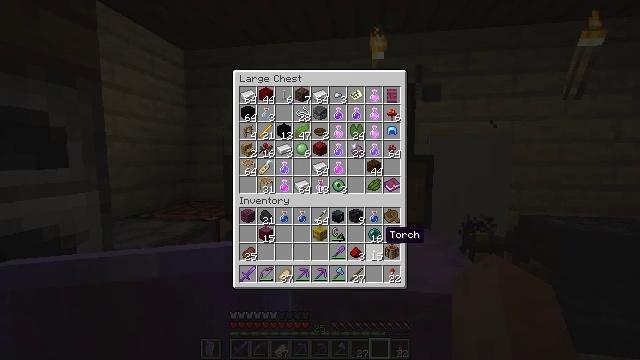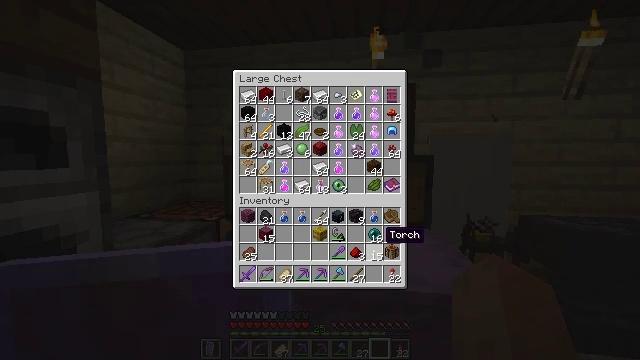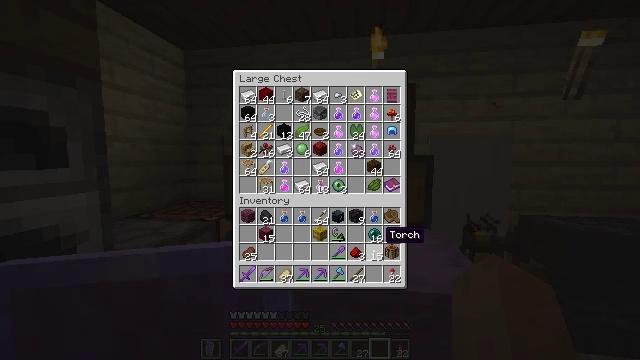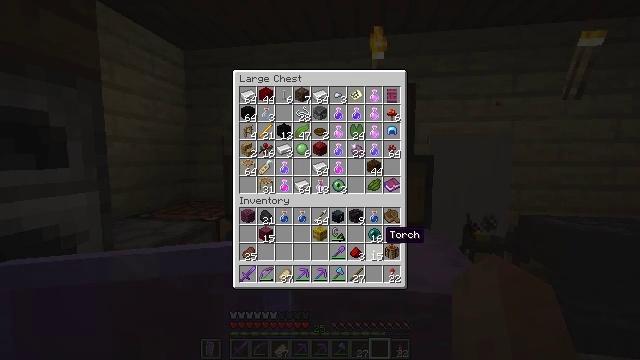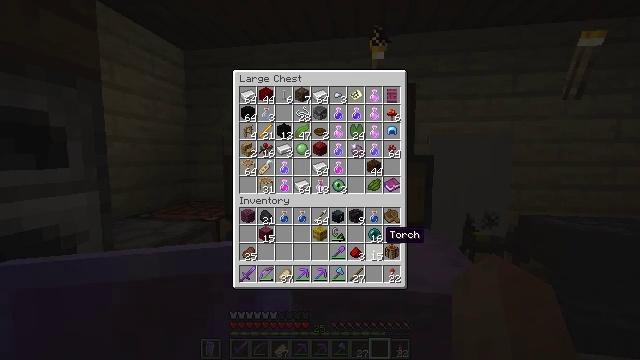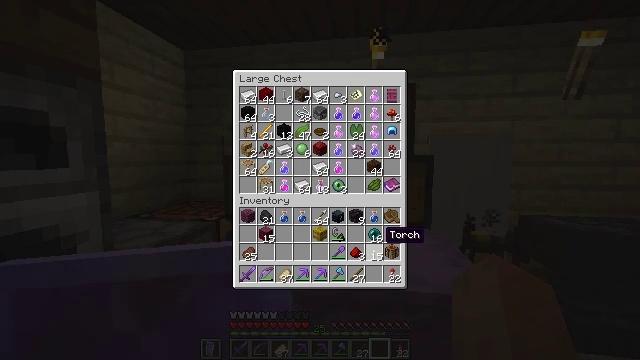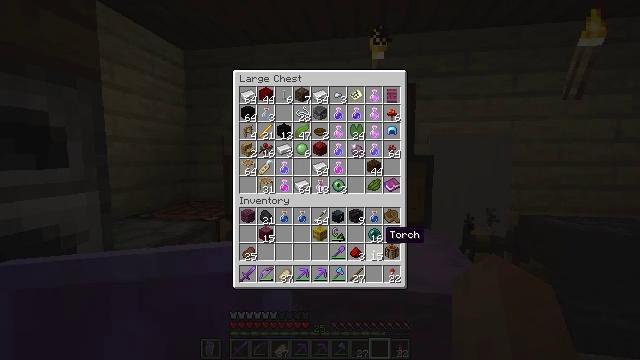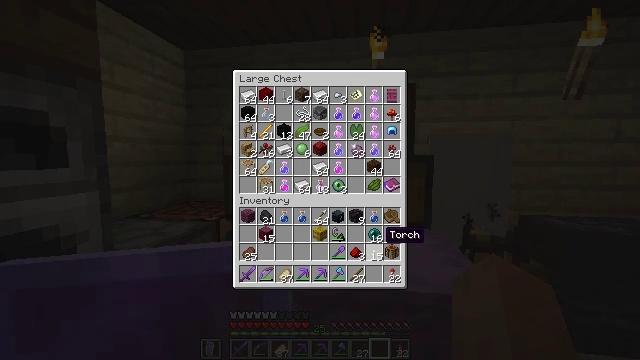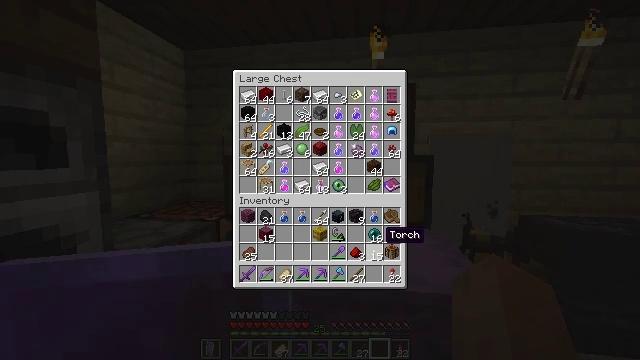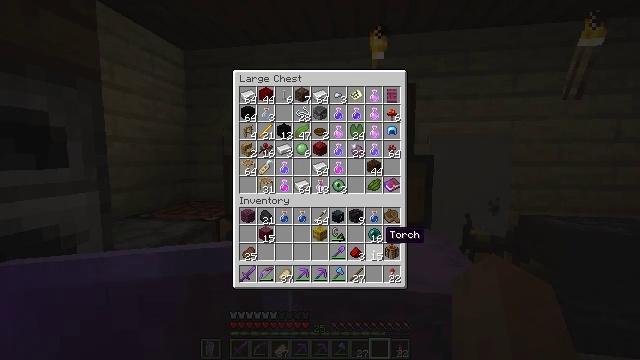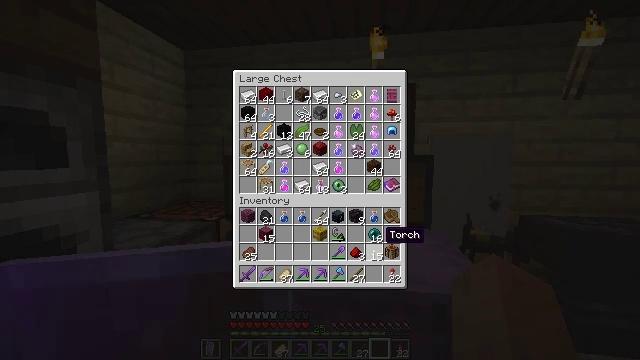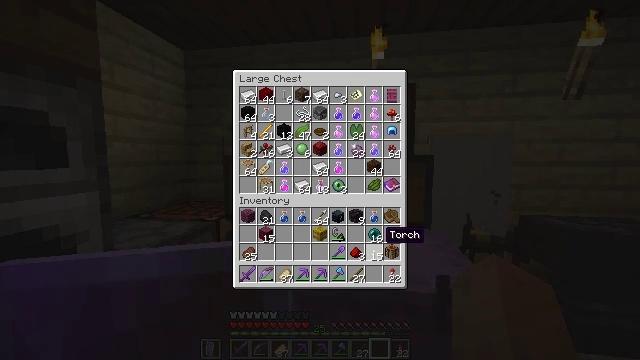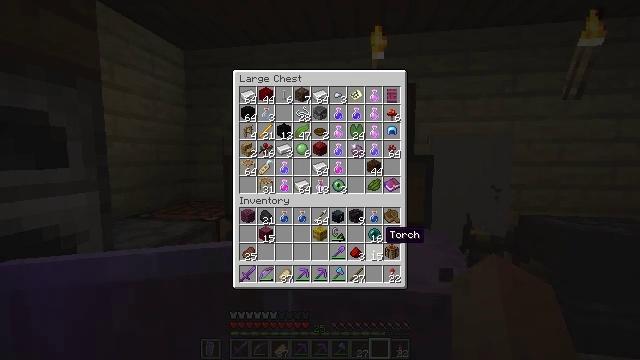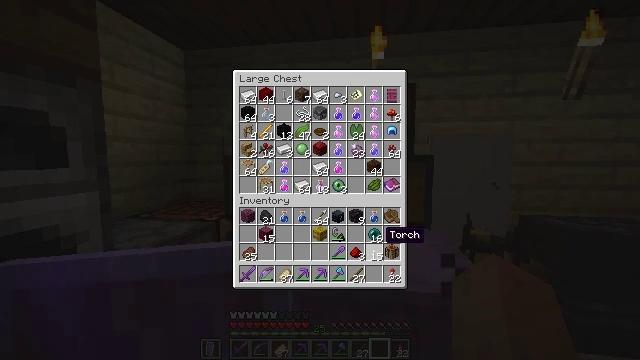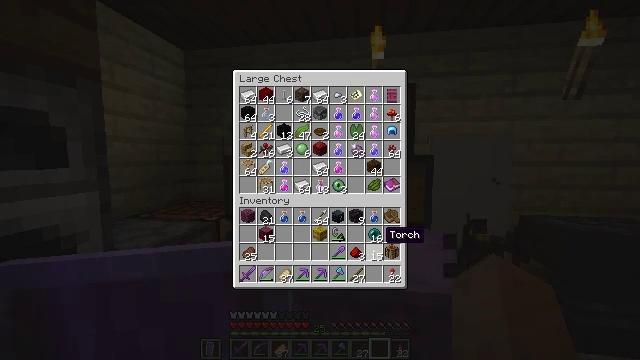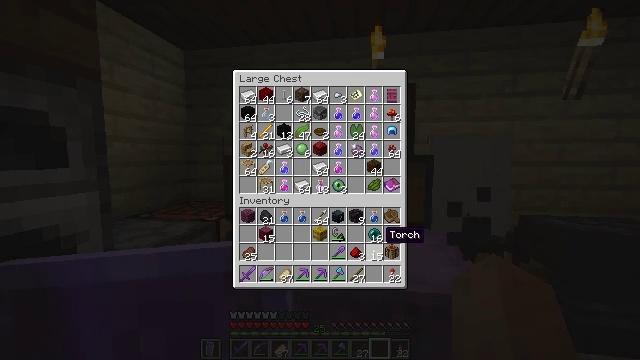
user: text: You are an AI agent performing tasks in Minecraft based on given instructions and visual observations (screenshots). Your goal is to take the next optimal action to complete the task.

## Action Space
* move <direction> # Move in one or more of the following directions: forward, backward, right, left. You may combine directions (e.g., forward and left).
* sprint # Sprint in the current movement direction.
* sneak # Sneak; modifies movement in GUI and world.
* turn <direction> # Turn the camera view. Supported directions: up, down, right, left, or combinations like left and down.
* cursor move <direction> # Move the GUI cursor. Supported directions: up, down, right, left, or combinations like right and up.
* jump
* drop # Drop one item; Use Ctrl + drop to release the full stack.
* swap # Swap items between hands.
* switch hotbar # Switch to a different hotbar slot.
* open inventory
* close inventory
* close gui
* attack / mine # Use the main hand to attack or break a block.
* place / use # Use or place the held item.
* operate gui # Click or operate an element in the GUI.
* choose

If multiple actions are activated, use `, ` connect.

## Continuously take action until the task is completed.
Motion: motion action
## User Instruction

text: Use crimson stems to create crimson planks.
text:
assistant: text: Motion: no_op
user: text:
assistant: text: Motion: no_op
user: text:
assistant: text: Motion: no_op
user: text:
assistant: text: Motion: no_op
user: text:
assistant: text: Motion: no_op
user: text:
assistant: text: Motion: no_op
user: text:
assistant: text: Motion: no_op
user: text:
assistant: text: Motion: no_op
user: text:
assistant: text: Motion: no_op
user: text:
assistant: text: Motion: no_op
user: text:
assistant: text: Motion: no_op
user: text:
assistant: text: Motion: no_op
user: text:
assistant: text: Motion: no_op
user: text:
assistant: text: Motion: no_op
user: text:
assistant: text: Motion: no_op
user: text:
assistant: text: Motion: no_op
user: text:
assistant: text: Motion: no_op
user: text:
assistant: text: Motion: no_op
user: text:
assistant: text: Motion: no_op
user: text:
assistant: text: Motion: no_op
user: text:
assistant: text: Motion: no_op
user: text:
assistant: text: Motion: no_op
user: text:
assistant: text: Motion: no_op
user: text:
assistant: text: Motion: no_op
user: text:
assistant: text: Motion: no_op
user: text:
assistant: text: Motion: no_op
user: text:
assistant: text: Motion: turn right and down
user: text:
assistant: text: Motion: turn right and down
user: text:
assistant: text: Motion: turn right and down
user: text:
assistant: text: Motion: turn right and down